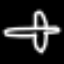
Label: airplane